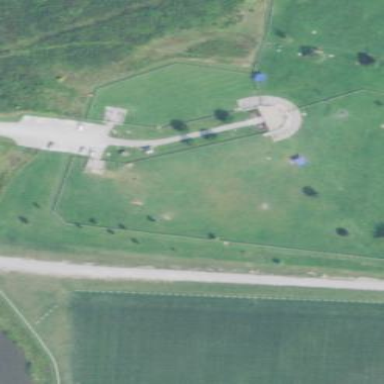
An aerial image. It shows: Dog park for leisure land.